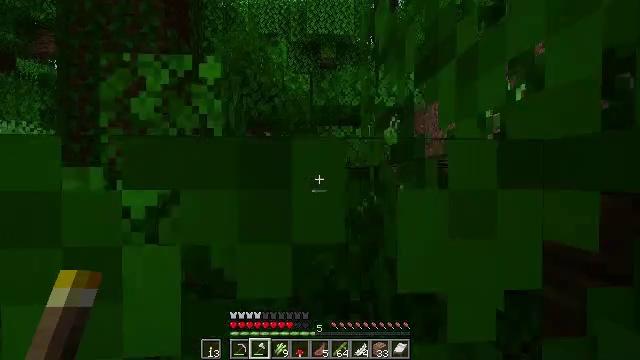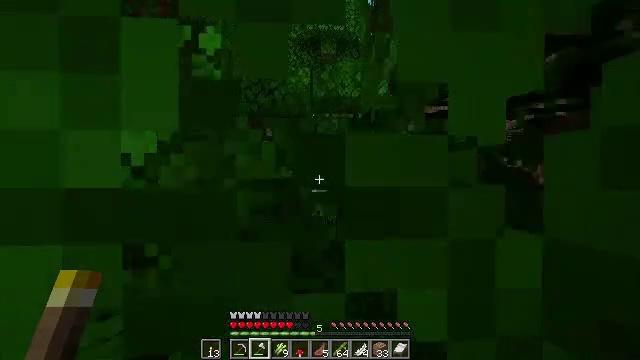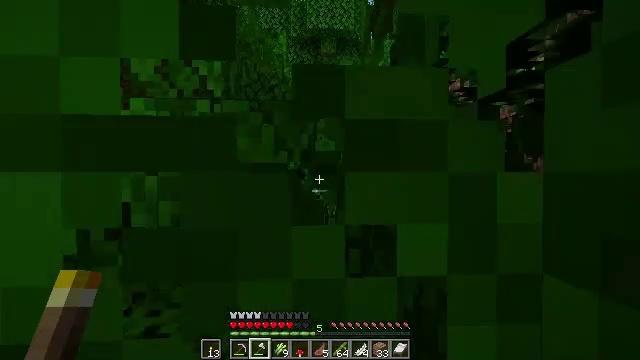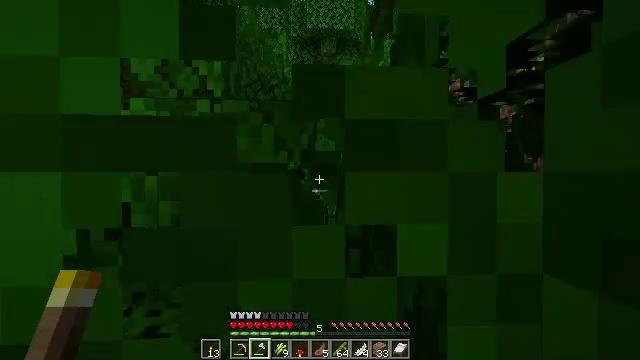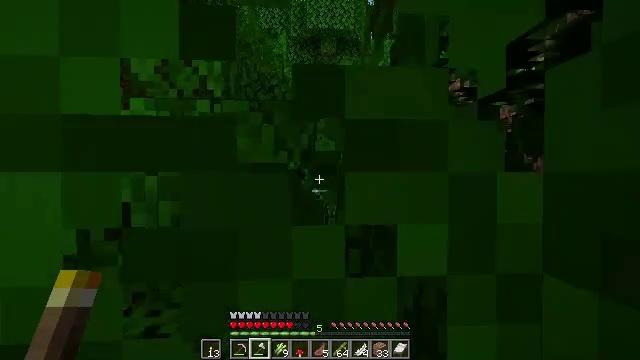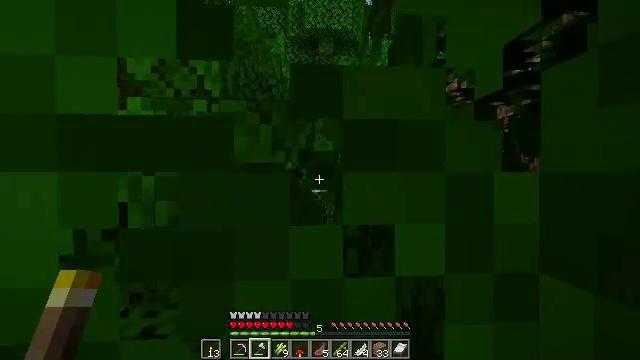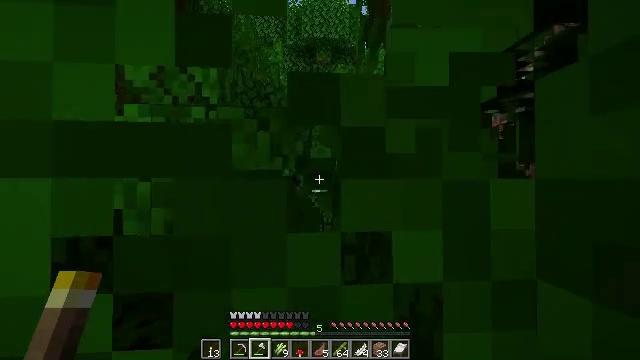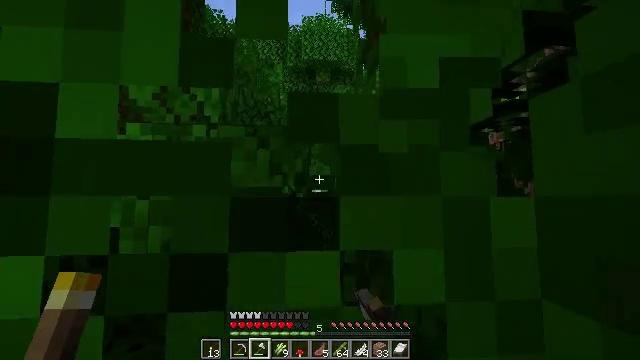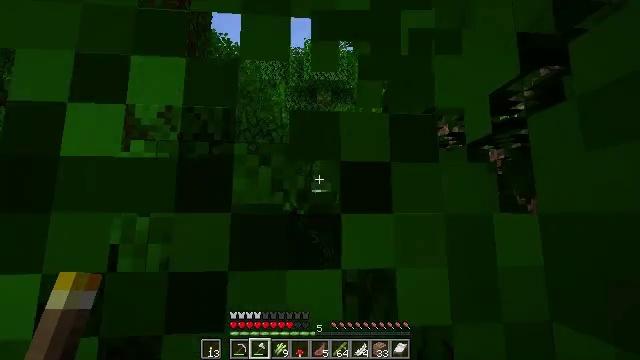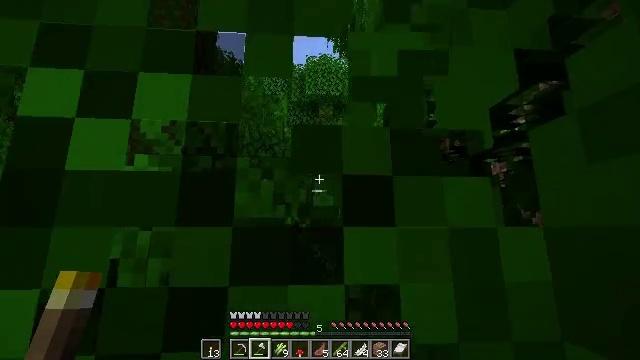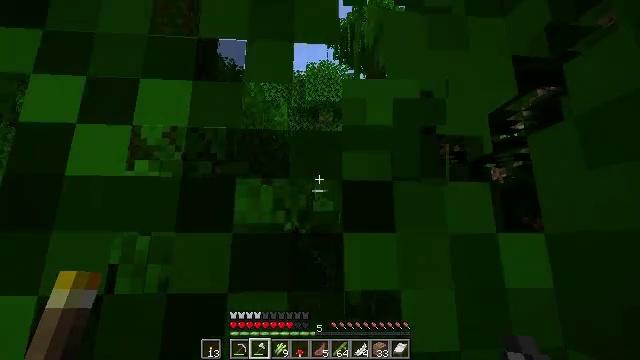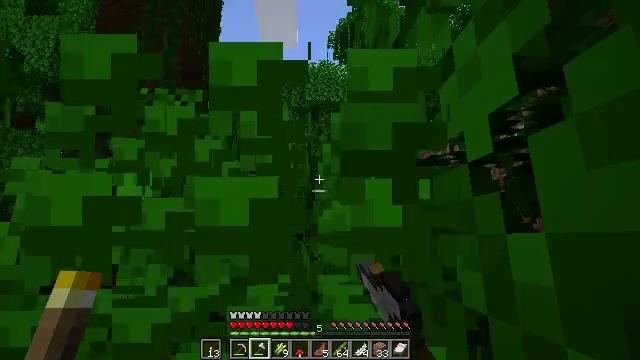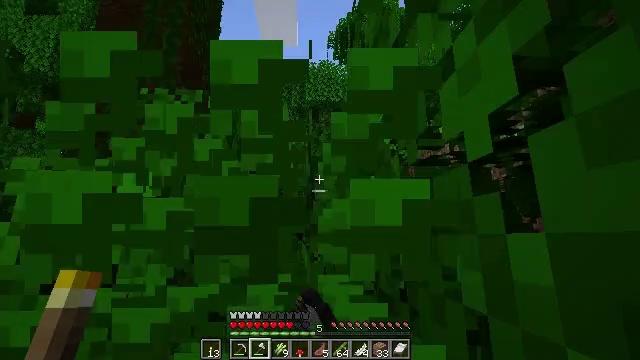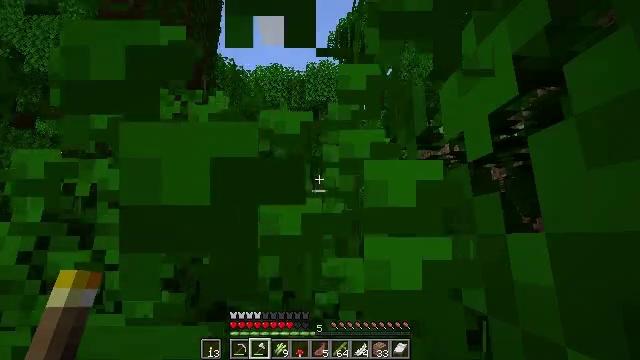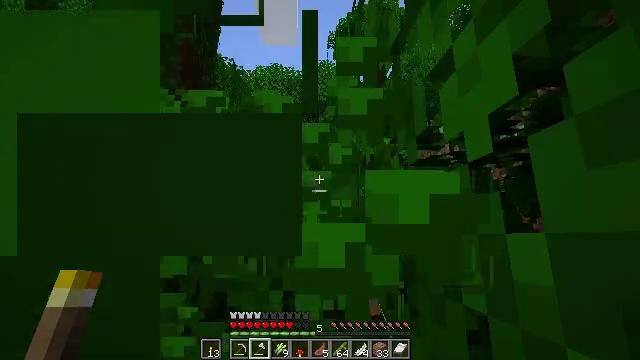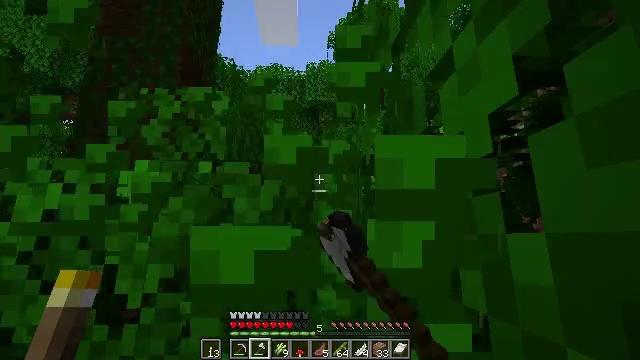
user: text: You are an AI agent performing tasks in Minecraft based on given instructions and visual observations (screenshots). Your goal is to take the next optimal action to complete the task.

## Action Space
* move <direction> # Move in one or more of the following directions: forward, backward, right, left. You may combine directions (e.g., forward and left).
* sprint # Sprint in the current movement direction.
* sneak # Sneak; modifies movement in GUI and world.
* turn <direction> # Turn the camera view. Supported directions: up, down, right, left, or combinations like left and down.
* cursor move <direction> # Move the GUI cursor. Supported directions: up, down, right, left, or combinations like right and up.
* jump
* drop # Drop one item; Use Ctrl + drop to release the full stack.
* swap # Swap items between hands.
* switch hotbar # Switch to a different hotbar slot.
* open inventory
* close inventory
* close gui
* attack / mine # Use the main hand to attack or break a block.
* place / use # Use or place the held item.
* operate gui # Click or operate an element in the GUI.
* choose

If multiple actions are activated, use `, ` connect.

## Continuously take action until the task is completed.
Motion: motion action
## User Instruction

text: Trim the tree by mining oak leaves.
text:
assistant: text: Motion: attack / mine
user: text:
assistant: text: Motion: attack / mine
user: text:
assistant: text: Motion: attack / mine
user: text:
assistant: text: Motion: attack / mine
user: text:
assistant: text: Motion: attack / mine
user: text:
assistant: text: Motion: turn up, attack / mine
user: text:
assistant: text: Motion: turn up, attack / mine
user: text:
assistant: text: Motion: turn up, attack / mine
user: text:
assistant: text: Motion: turn up, attack / mine
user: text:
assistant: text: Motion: turn up, attack / mine
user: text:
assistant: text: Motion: attack / mine
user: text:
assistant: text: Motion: attack / mine
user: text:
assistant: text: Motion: attack / mine
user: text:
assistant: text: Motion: attack / mine
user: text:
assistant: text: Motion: attack / mine
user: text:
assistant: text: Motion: attack / mine